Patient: sex M, age 57
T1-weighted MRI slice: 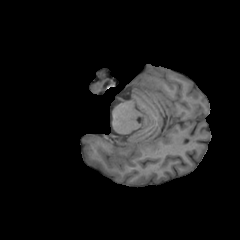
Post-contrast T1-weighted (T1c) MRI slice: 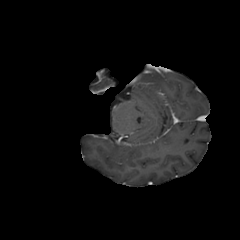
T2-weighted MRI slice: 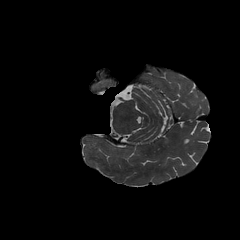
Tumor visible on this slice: no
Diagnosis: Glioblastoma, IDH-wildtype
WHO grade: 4